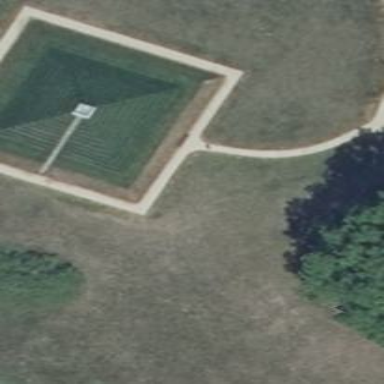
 resembling tomb pyramid. This attraction is unique architectural structure."